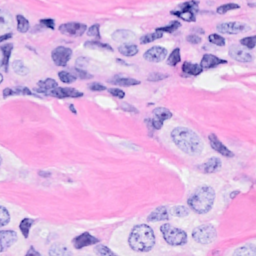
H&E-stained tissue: Breast